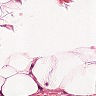
Metastatic tissue present: no